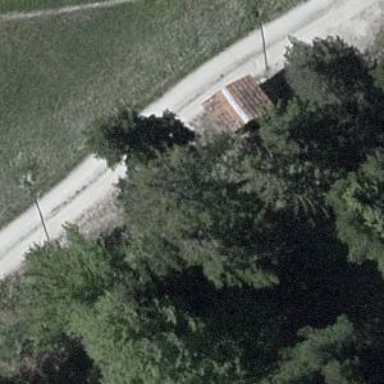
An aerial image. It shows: Shelter.